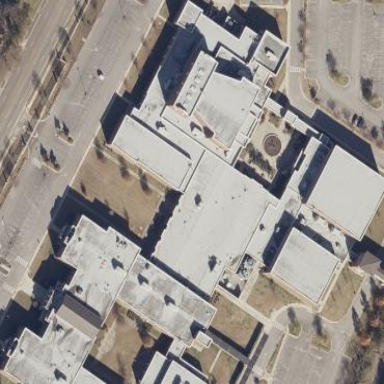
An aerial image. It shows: School building.